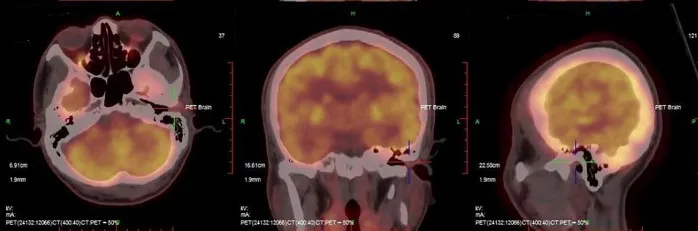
PET-CT scan of the whole body demonstrated the fluorodeoxyglucose (FDG)-avid mass (maximum standard uptake volume (SUVmax 2.6).
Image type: radiology (pet)